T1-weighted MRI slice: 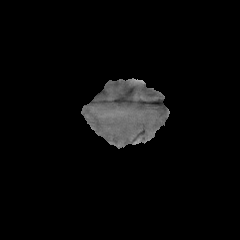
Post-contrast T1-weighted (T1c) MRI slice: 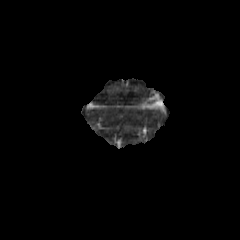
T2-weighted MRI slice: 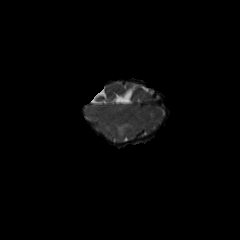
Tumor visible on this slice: yes